Question: I'm developing a school project with asp.net core mvc and i have a list of zones and i need to select from that list multiple elements, now i'm using a select like that
'''
<div style="margin-bottom:2%;">
<p>Escolha os AP's que quer verificar</p>
<div style="margin-bottom:2%; width:70%; text-align:center; text-align-last:center ">
<select asp-for="ap" class="form-control">
<option value="null"> Escolha um Ap ou todos</option>
<option value="todos"> Todas as zonas </option>
@foreach(var i in Model.Zones)
{
<option value=@i.zone_id> @i.zone_name </option>
}
</select>
</div
</div>
'''
But when i use that i can't select multiple options, soo exists any way to i can do that??
Even if i have to use something different.

Thats the zone Structure
'''
public class L_Zone
{
public short zone_id { get; set; }
public string? zone_name { get; set; }
public decimal latitude { get; set; }
public decimal longitude { get; set; }
public DateTime? ts { get; set; }
public bool Active { get; set; }
public short geolocation_id { get; set; }
}
'''
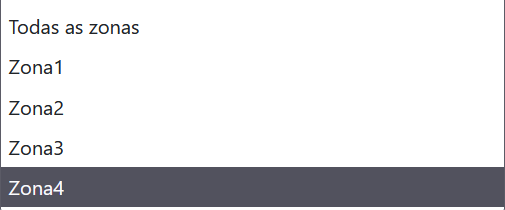
Answer: Add the multiple boolean attribute to the select tag as follows:
'''
<select asp-for="ap" class="form-control" multiple>
'''